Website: lowes
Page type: cart
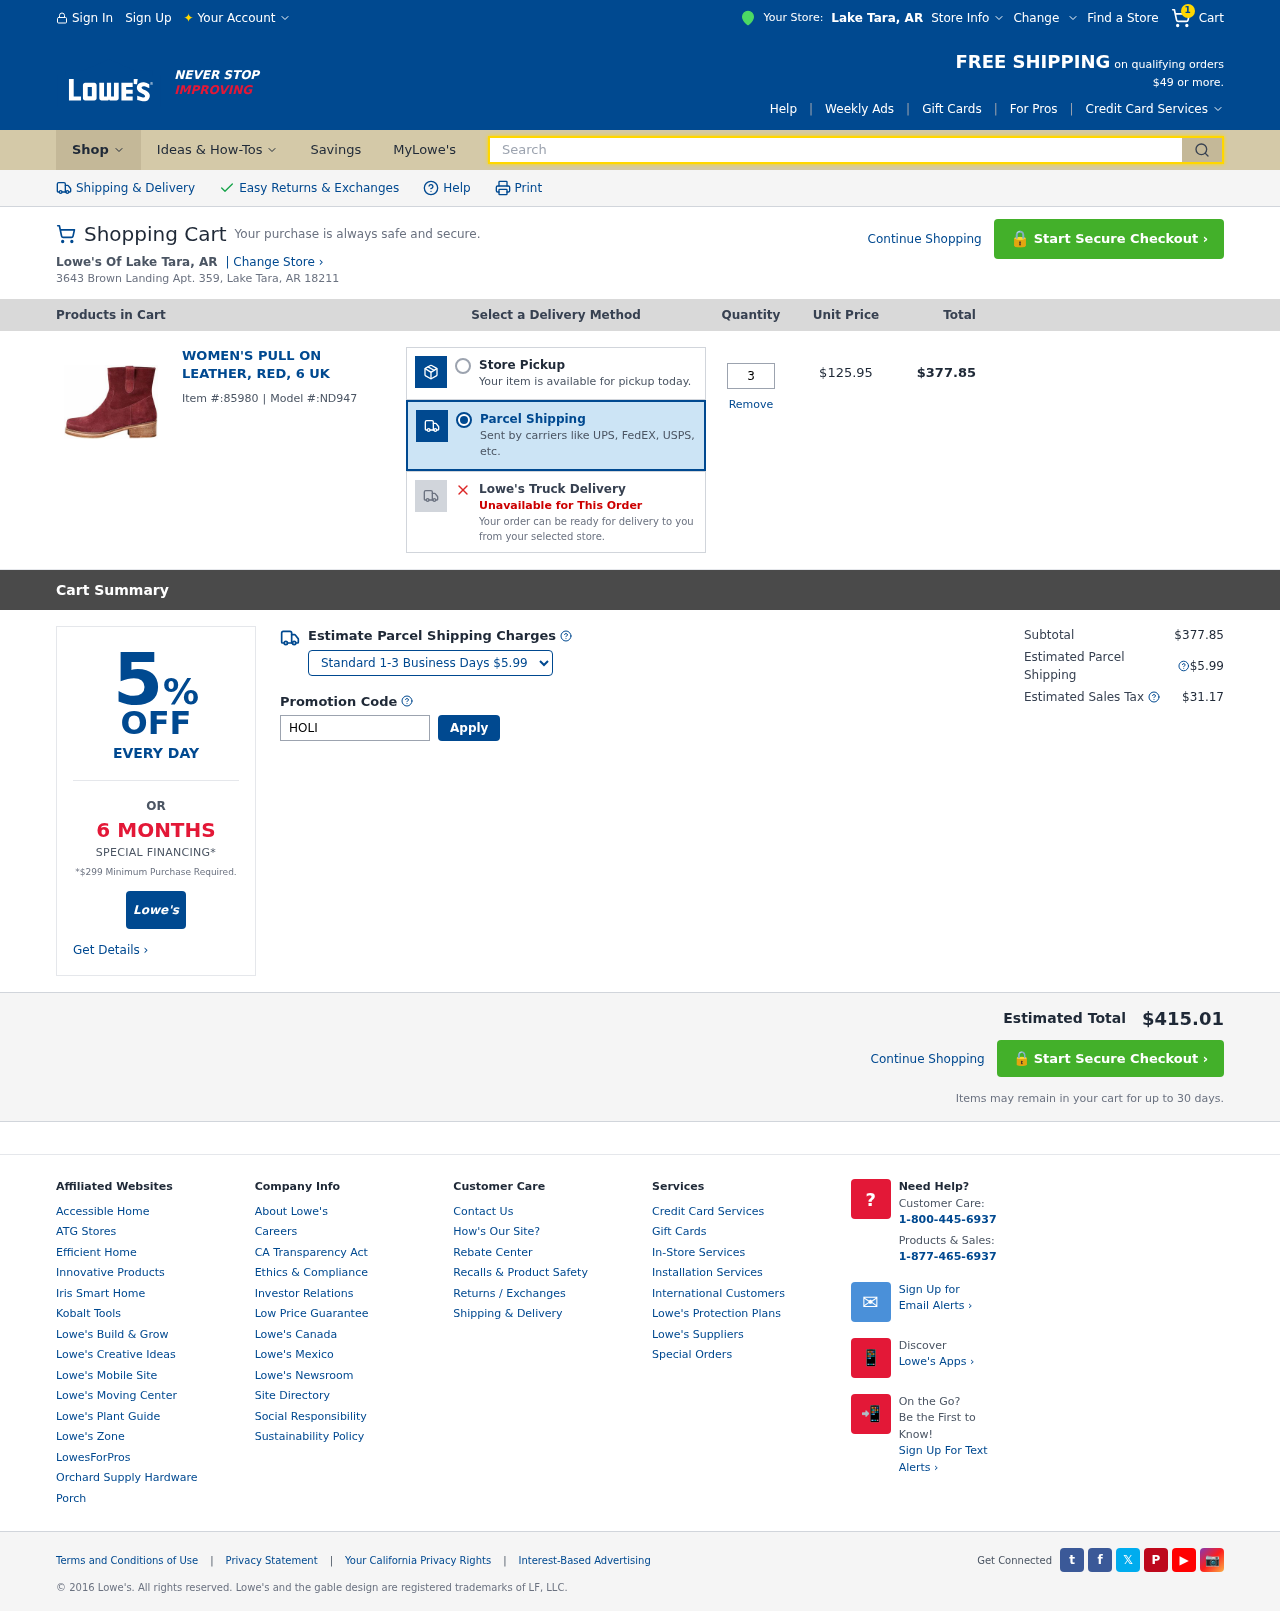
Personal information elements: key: PII_CITY
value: Lake Tara
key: PII_STATE_ABBR
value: AR
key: PII_STREET
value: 3643 Brown Landing Apt. 359
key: PII_CITY_STATE_ZIP
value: Lake Tara, AR 18211
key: PII_PROMO_CODE
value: HOLIDAY09
Product elements: key: PRODUCT1_NAME
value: Women's Pull On Leather, Red, 6 UK
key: PRODUCT1_PRICE
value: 125.95
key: PRODUCT1_QUANTITY
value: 3
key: PRODUCT1_ITEM_ID
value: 85980
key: PRODUCT1_MODEL_ID
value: ND947
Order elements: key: ORDER_NUM_ITEMS
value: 1
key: ORDER_ITEM_TOTAL
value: $377.85
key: ORDER_SUBTOTAL
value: $377.85
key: ORDER_SHIPPING_COST
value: $5.99
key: ORDER_TAX
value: $31.17
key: ORDER_TOTAL
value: $415.01
Search elements: key: HEADER_SEARCH
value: Search